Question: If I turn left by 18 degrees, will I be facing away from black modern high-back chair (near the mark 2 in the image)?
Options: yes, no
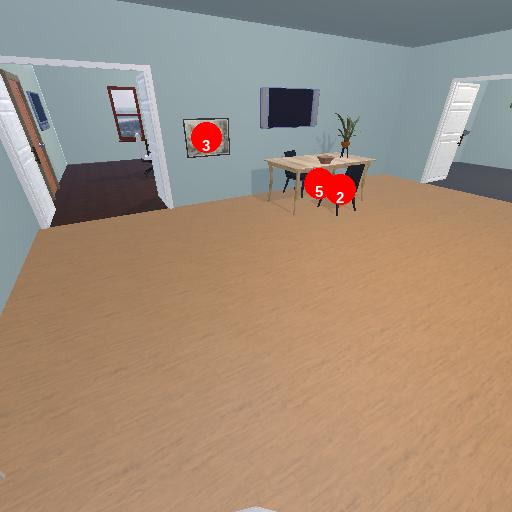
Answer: yes